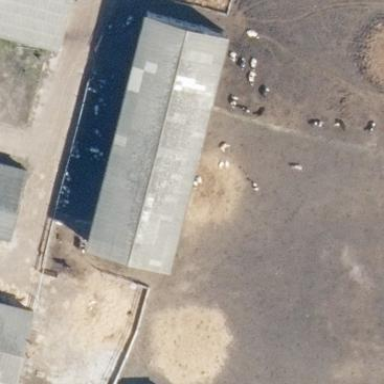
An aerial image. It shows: Farm auxiliary building.